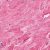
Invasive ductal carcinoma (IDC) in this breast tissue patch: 0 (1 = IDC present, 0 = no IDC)